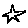
Label: star